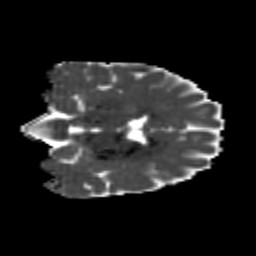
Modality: MD
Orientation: coronal
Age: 24
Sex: female
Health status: healthy
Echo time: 0.074 s